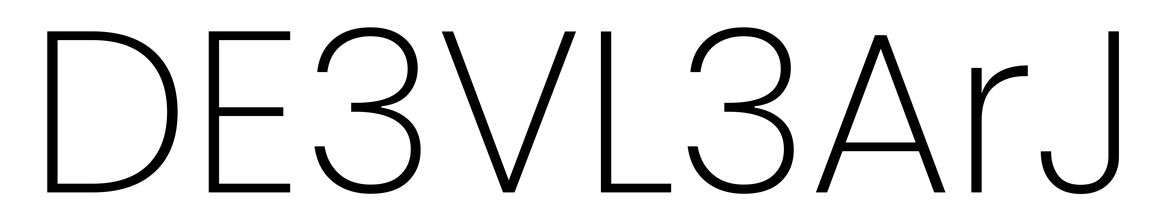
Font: Poppins-ExtraLight